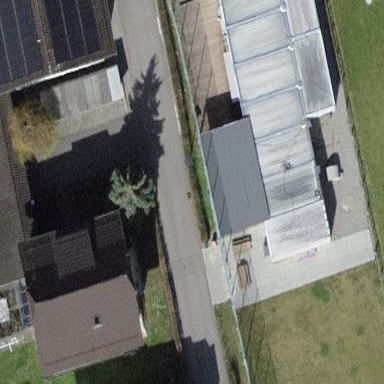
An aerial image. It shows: Kindergarten.